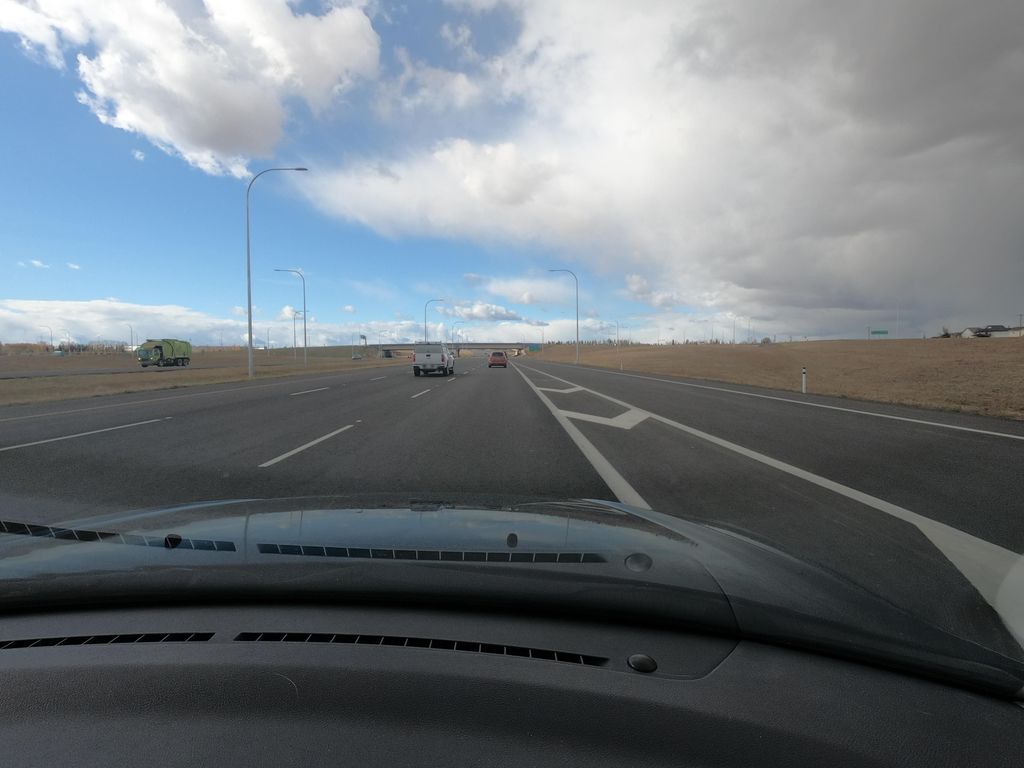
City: calgary